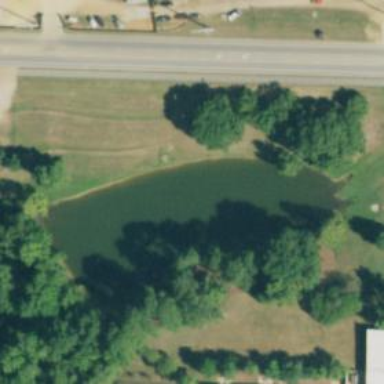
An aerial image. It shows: Pond surrounded by natural water.